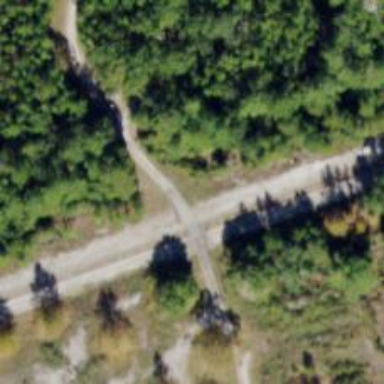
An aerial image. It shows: Abandoned railway spur used for lumber freight service.